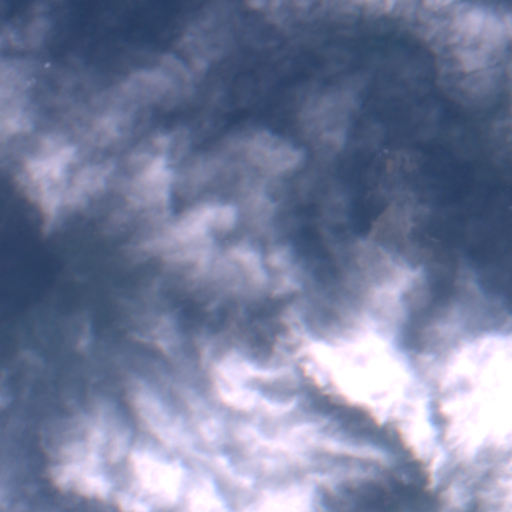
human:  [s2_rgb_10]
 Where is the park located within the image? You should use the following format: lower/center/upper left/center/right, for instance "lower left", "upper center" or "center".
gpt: The park is located in the center of the image.
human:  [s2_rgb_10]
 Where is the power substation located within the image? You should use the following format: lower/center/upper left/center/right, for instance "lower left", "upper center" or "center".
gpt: The power substation is located in the center of the image.
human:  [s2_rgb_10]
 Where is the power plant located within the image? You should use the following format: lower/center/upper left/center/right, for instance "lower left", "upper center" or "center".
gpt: There is no power plant in the image.